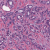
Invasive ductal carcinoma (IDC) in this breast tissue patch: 1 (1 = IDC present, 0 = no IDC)